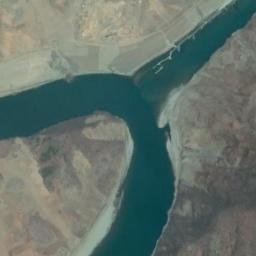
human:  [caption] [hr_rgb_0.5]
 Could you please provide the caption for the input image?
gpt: A curved, Semicircular cyan-blue river divides a tributary, With white sandy land near the river, And tan land with sparse green vegetation on both sides of the bank .

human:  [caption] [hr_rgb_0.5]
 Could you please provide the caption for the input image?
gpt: The dark green river with a tributary goes through the wasteland .

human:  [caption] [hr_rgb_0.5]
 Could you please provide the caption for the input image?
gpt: The land rises and falls by the river .

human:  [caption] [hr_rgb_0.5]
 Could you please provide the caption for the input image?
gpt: The river goes through the bare land .

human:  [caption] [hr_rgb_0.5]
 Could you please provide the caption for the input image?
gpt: There are some bare land around the rivers .